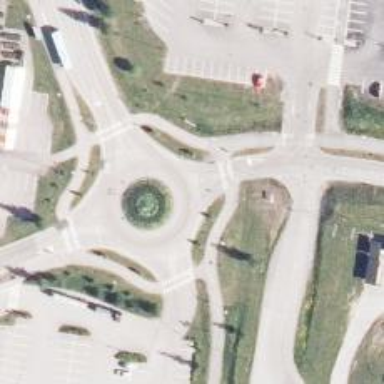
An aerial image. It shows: Unclassified asphalt road with roundabout junction.